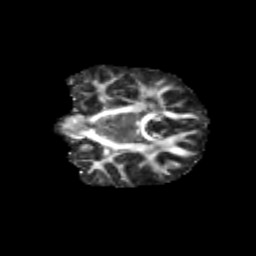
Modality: FA
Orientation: coronal
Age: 11
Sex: female
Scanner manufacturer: siemens
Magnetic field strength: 3 T
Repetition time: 3.8 s
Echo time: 0.07 s